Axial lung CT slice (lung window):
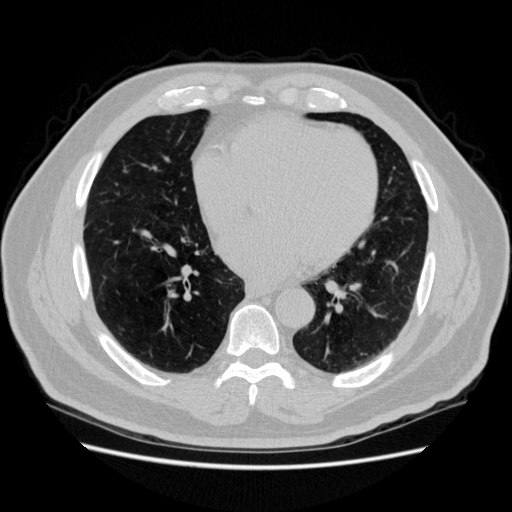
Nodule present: no